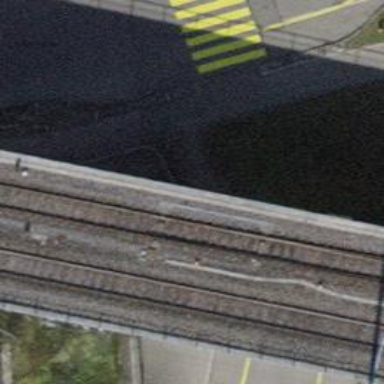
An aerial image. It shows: Asphalt road with steps and ramp.